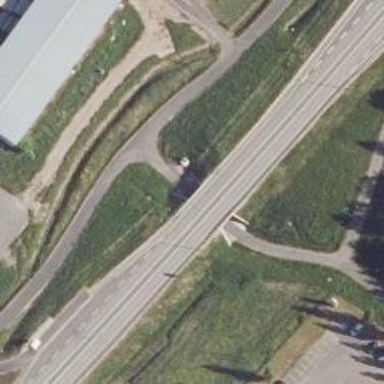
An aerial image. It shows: Asphalt cycleway.